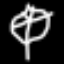
Label: leaf